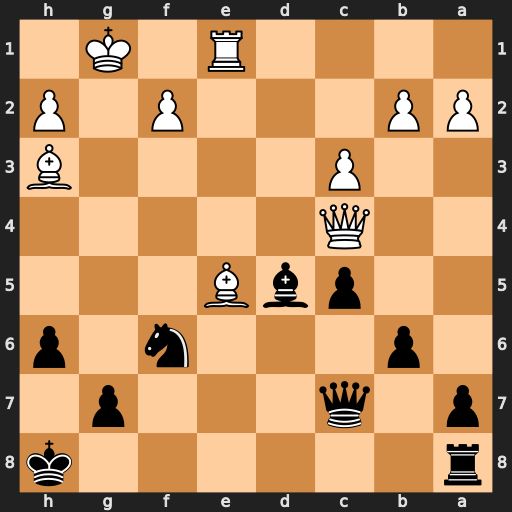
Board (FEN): r6k/p1q3p1/1p3n1p/2pbB3/2Q5/2P4B/PP3P1P/4R1K1
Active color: b
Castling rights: -
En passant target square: -
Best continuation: Qxe5 Rxe5 Bxc4